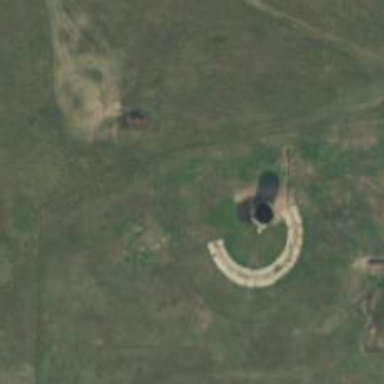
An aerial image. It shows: Silo.